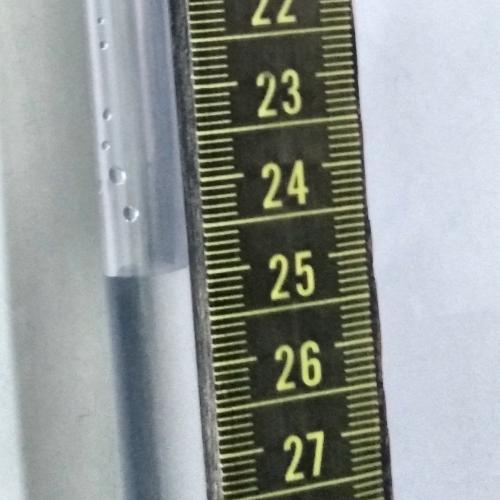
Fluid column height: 24.9 cm